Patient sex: F
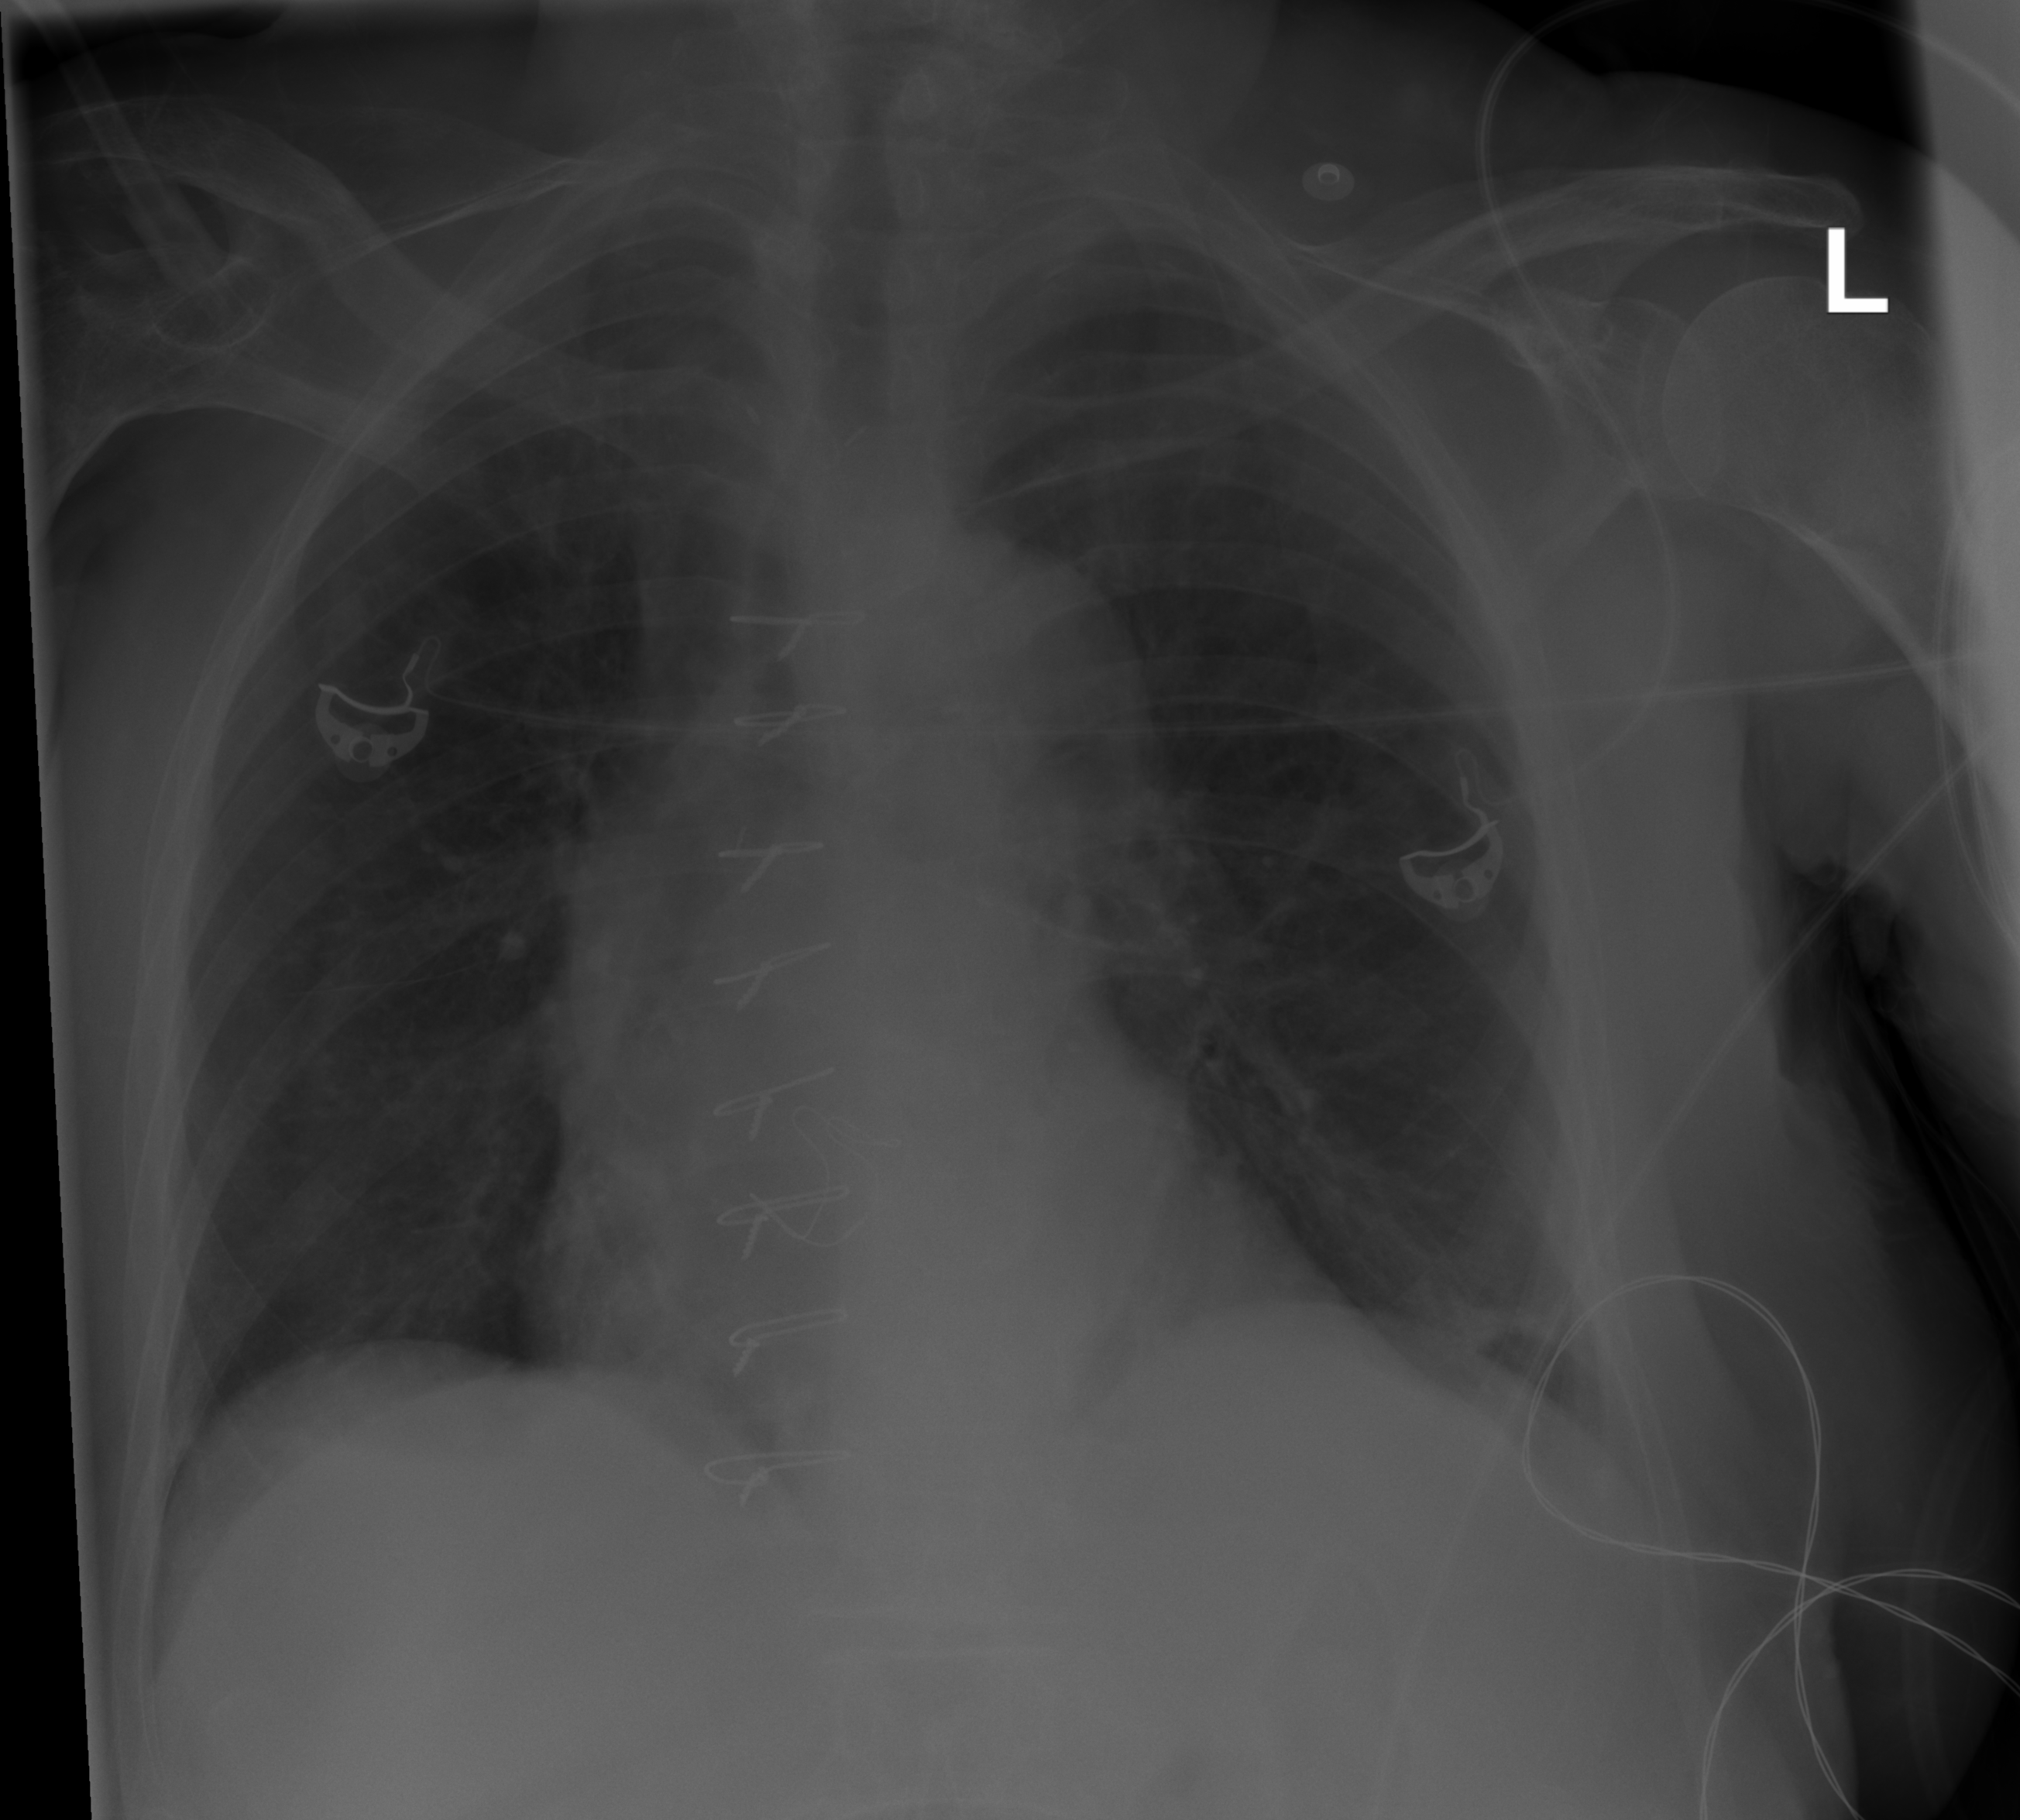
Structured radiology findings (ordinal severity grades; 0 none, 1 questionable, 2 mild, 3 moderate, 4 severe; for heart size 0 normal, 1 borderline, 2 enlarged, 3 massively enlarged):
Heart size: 0
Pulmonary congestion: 0
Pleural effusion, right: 1
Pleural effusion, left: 1
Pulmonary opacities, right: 0
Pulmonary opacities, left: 0
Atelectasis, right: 1
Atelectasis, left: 1